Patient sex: F
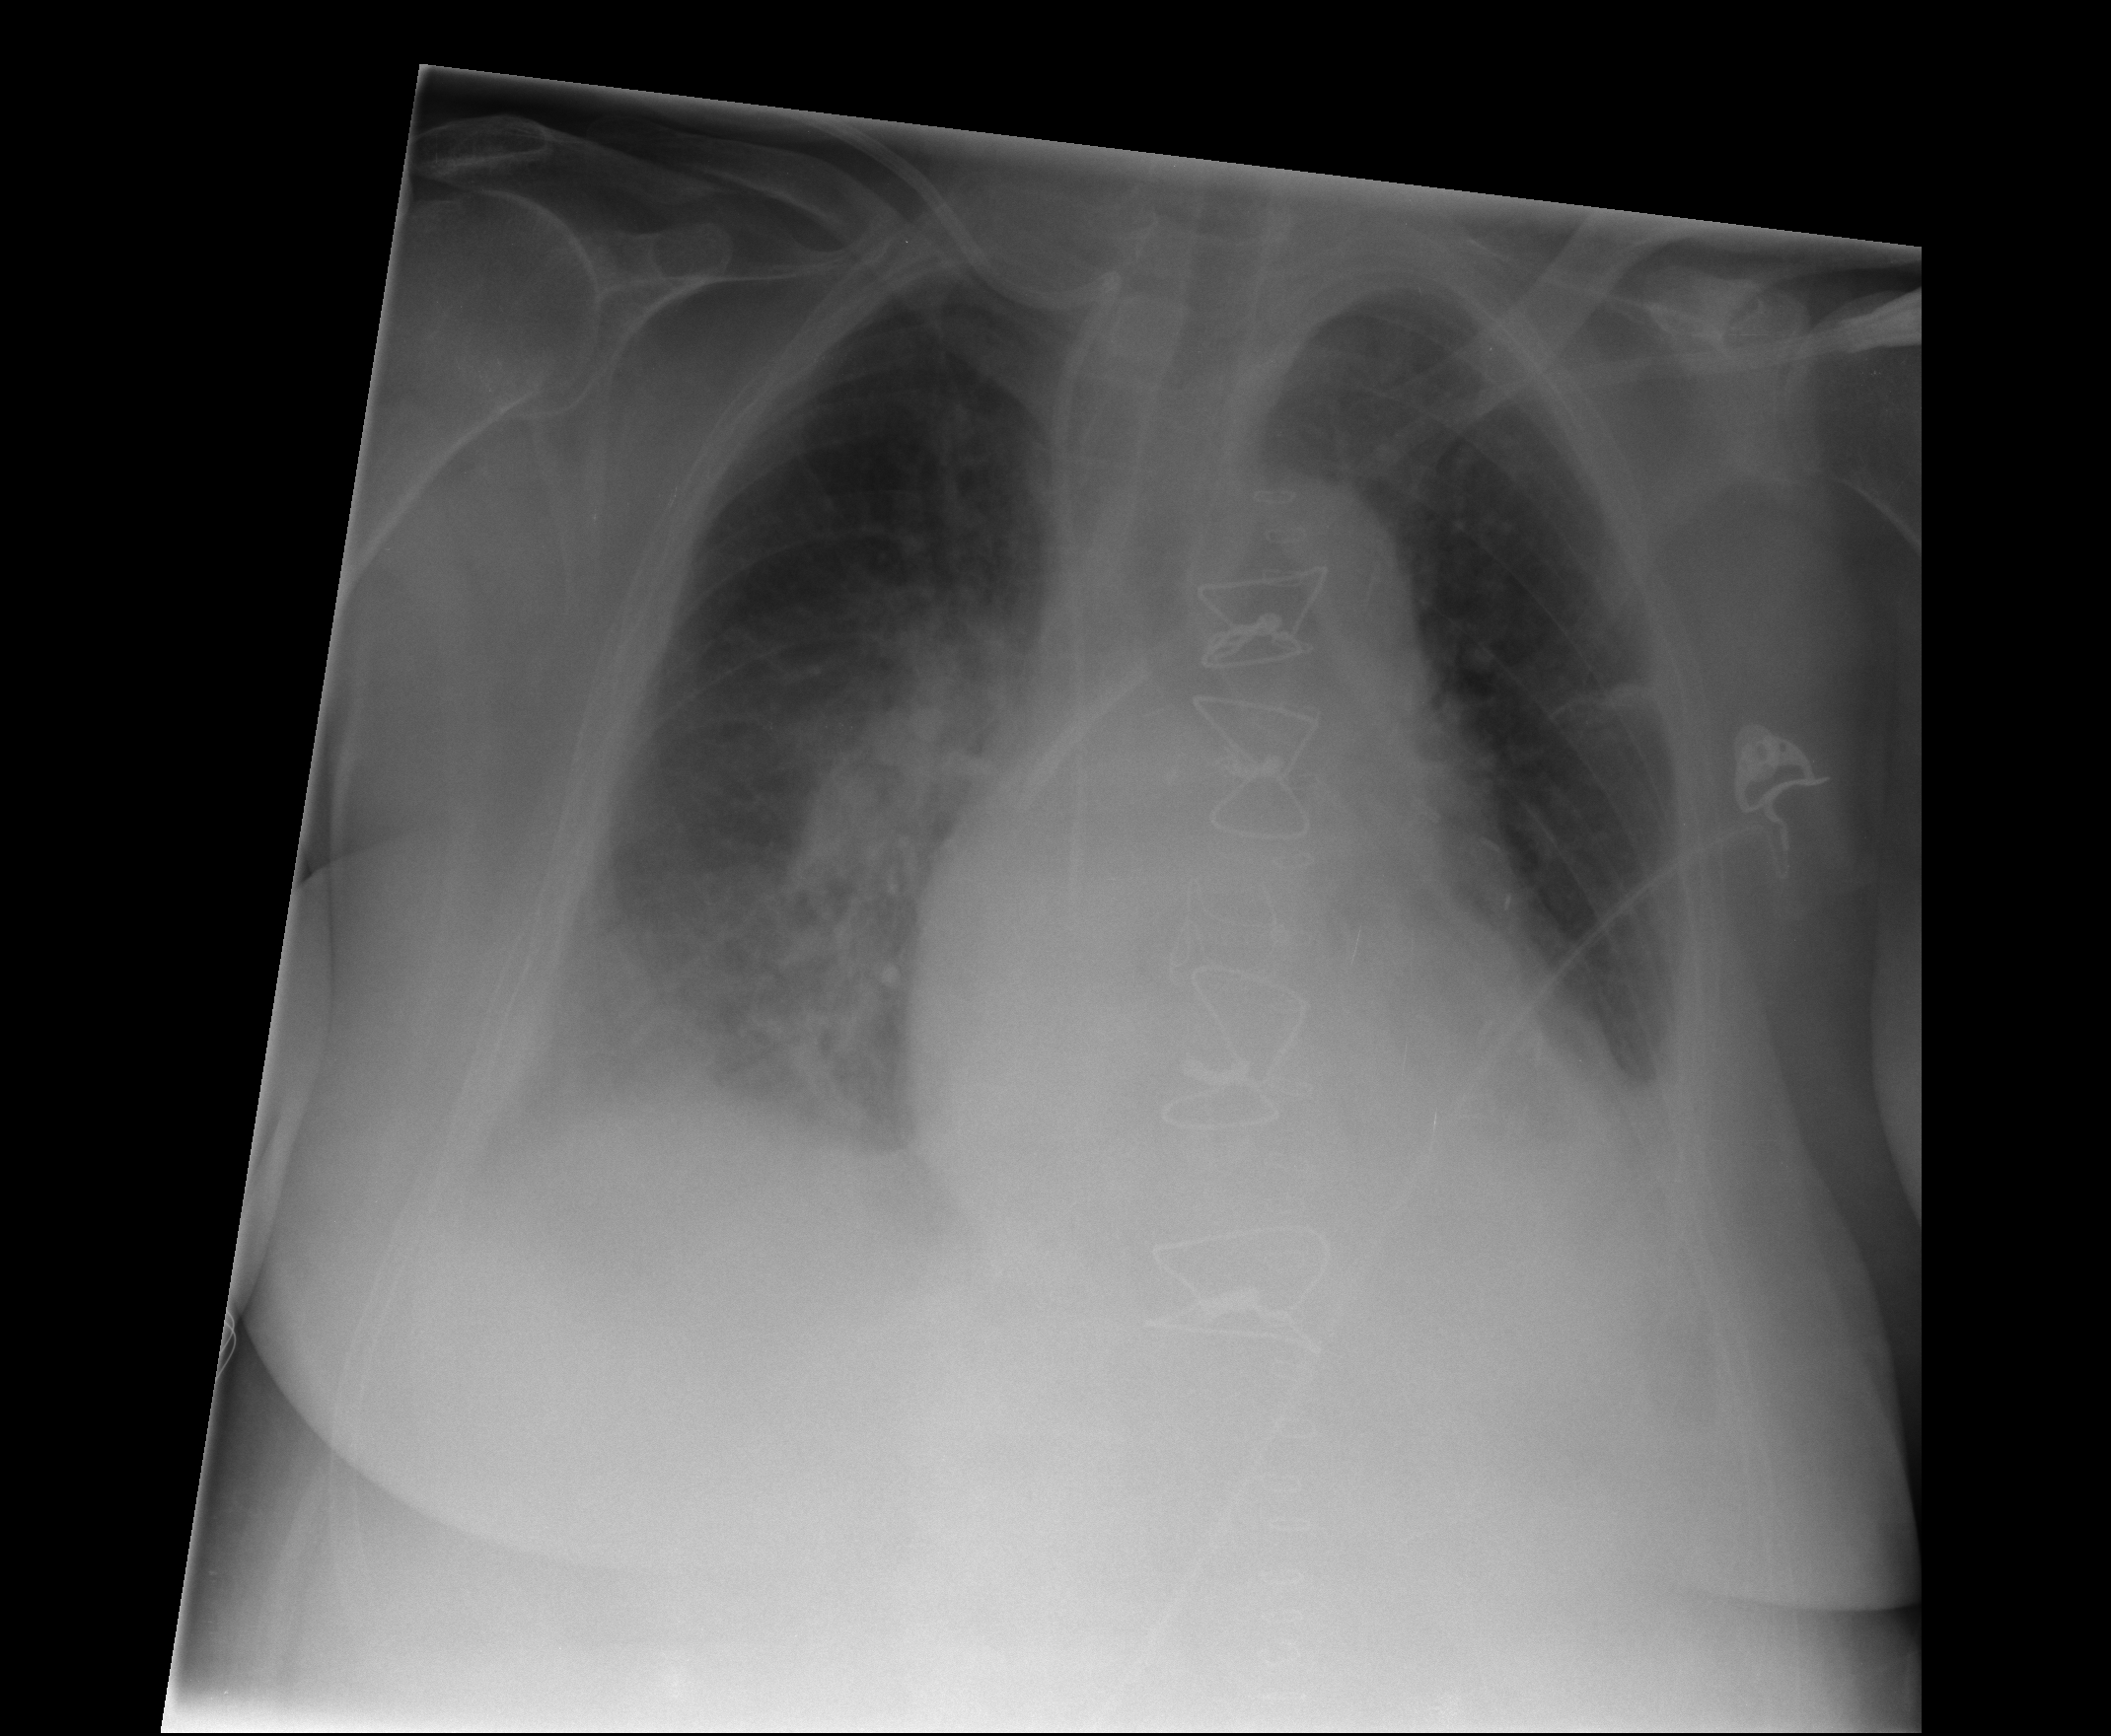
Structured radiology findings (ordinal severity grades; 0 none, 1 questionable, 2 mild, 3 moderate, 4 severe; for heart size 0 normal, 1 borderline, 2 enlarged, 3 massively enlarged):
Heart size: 2
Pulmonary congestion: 2
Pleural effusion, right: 2
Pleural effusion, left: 1
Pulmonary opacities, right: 2
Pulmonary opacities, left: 0
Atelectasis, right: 2
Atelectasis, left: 2